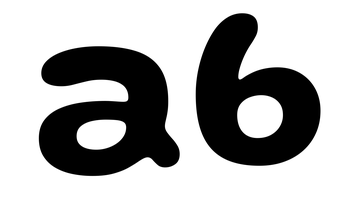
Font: Gluten_SemiBold